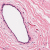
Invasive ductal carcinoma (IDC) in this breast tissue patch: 0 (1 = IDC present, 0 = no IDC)